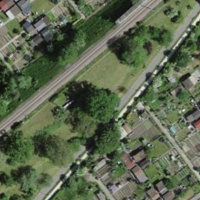
EUNIS habitat code: 53
Species observed at this site:
Ficus carica
Clytus arietis